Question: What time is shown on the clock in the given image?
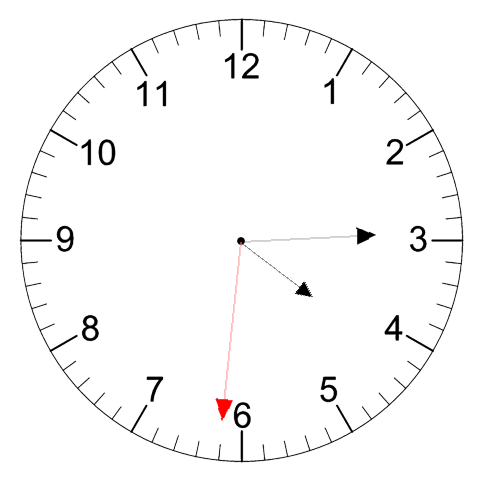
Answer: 04:14:31